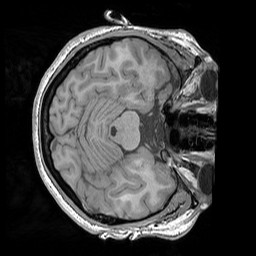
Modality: T1w
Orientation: axial